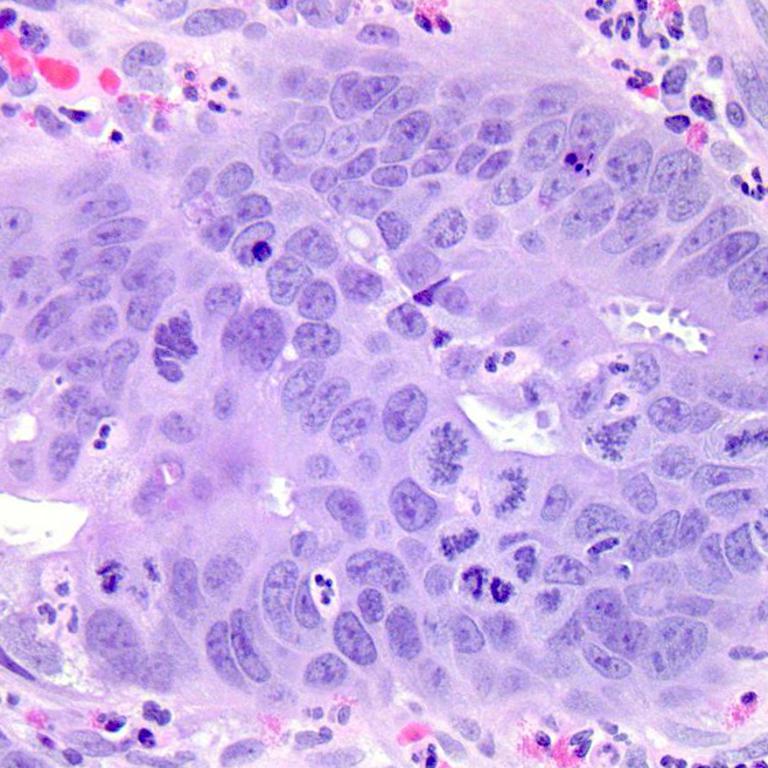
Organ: colon
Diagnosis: adenocarcinomas